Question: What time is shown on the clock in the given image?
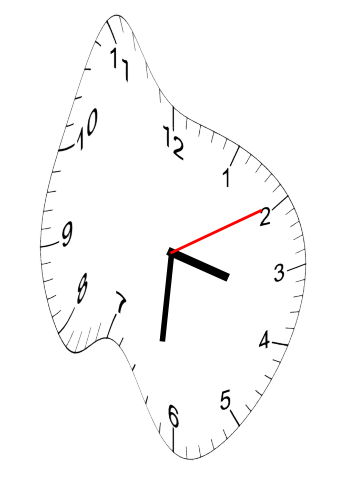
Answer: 03:31:10